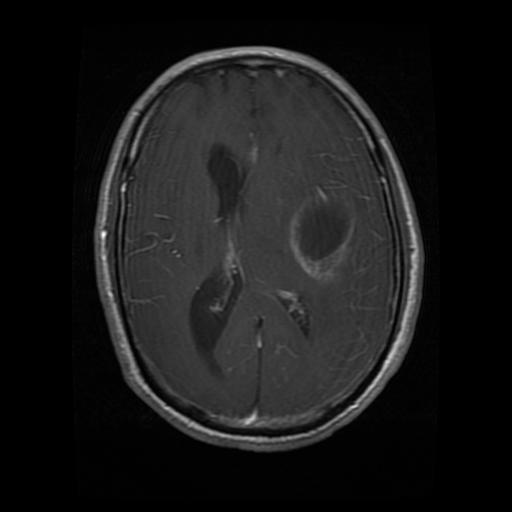
Label: glioma